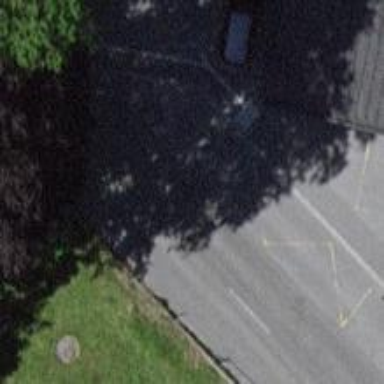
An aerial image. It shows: Bus stop with stop position for public transport.